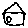
Label: house